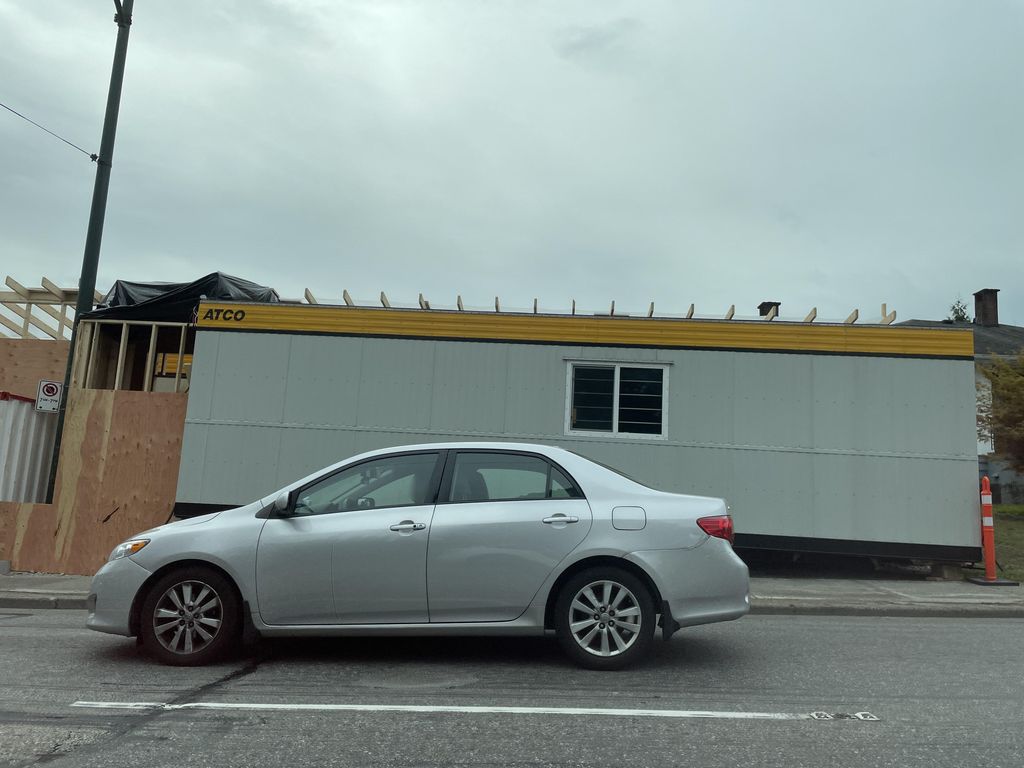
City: vancouver